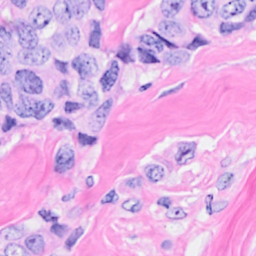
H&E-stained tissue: Breast